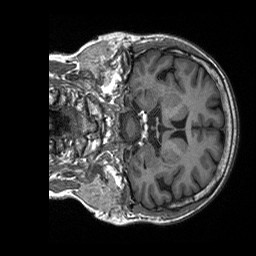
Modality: T1w
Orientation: coronal
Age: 67
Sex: female
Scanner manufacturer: siemens
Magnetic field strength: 3 T
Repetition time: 2.4 s
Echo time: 0.00226 s